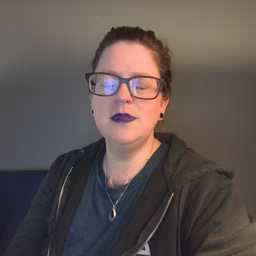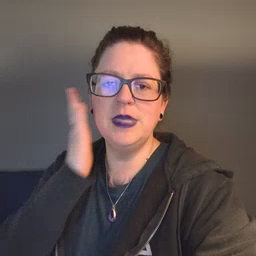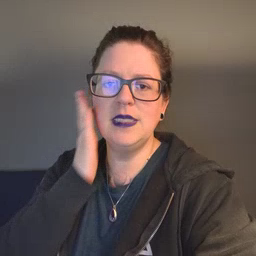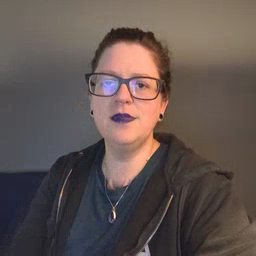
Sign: bed